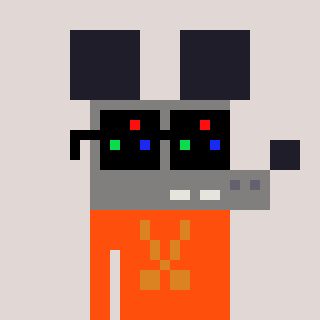
a pixel art character with square black sunglasses, a mouse-shaped head and a orange-colored body on a warm background